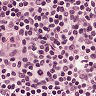
Metastatic tissue present: no